Question: Using an MS Access database (I know), the query below
'''
SELECT * FROM PageImage WHERE (PageImage.Rooms) In ('1');
'''
only returns rows when the 'PageImage.Rooms' column has a single value like 1
The actual data stored in the 'PageImage.Rooms' column is a comma separated list like 1,2,3 stored as a string, but no data is returned when this is the case.
From the above query & referring to the image below, only row 342 is returned, when I expect 341,342,343 to be returned

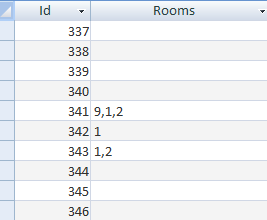
Answer: I decided to scrap the multi-value string field & go down the correct route of creating a mappings table